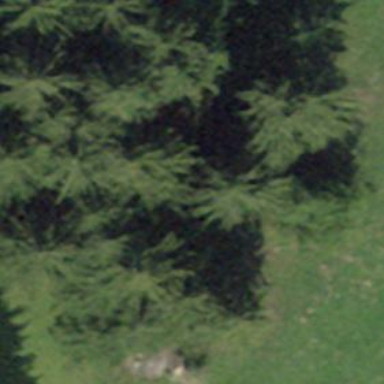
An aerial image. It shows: Forest area predominantly covered with needle-leaved trees.